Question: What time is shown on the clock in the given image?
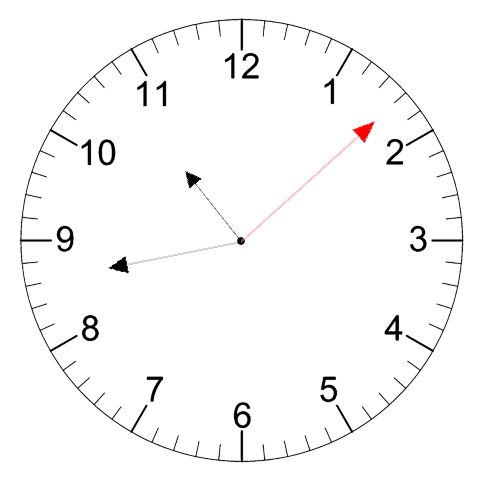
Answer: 10:43:08